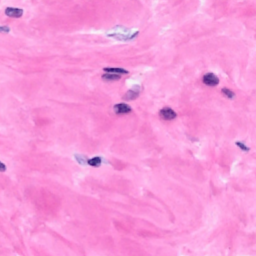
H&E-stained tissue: Breast